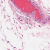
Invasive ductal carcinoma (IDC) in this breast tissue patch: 0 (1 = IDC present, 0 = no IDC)